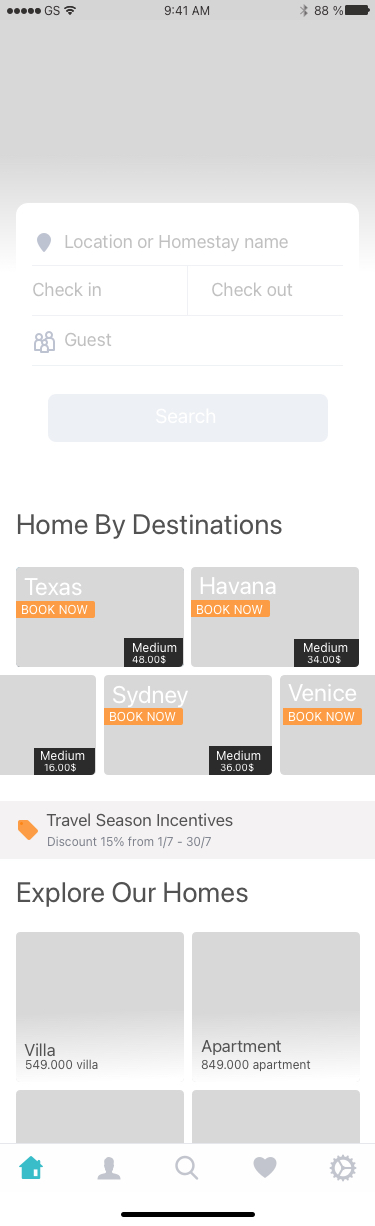
Text in this UI design:
Discount 15% from 1/7 - 30/7
Travel Season Incentives
Home By Destinations
Villa
549.000 villa
Apartment
849.000 apartment
Resort
849.000 resort
549.000 pousada
Pousada
Explore Our Homes
88 %
9:41 AM
GS
Location or Homestay name
Check in
Check out
Guest
Search
34.00$
Medium
Havana
BOOK NOW
Sydney
36.00$
Medium
BOOK NOW
16.00$
Medium
Texas
BOOK NOW
48.00$
Medium
Venice
BOOK NOW